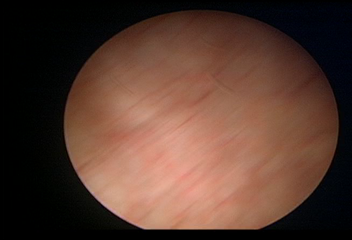
Modality: WLC
Class: Normal mucosa
Bladder cancer association: No